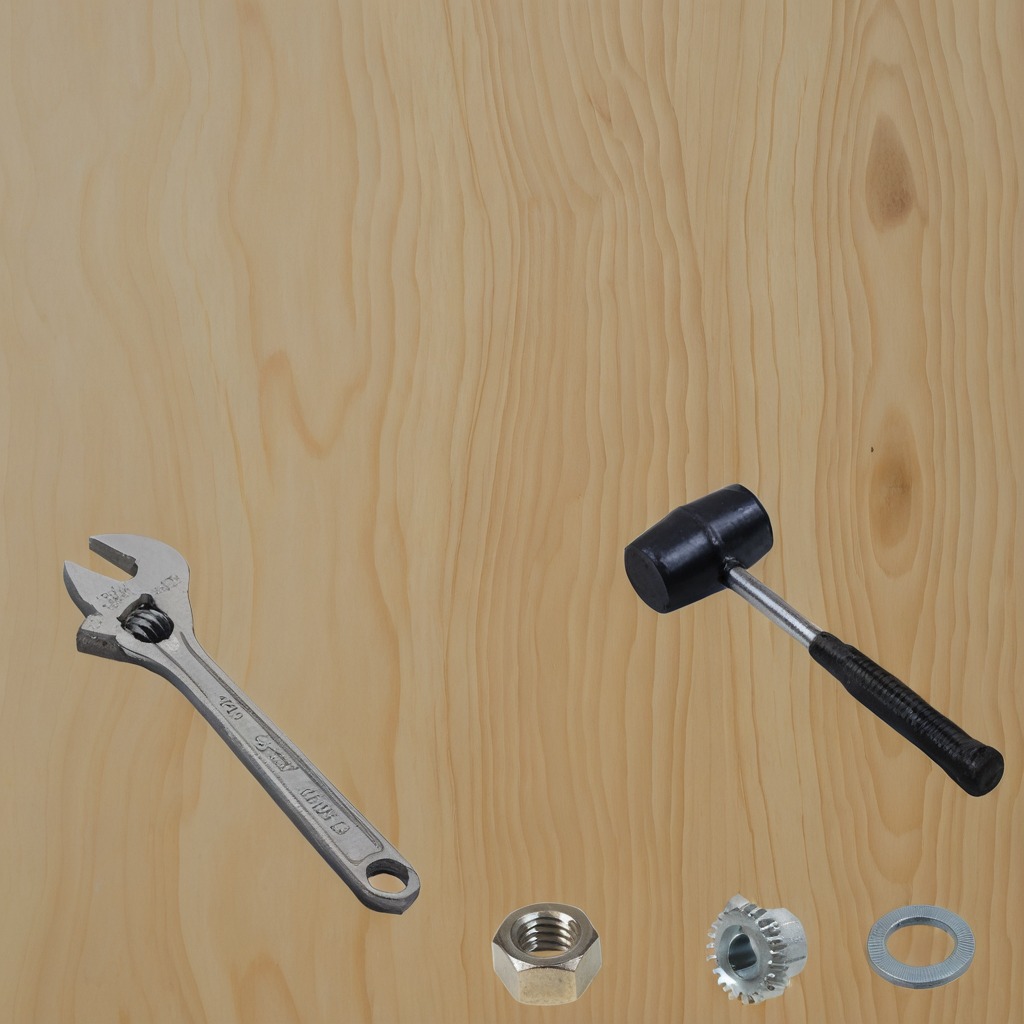
A gear with teeth and a washer are lying on the plywood surface in a paint workshop.